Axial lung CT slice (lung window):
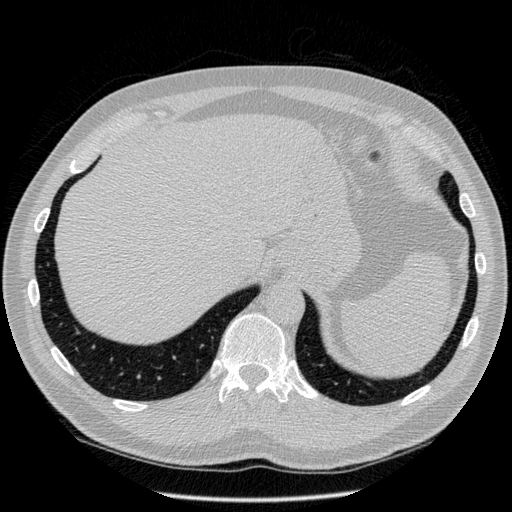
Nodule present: no